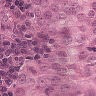
Metastatic tissue present: yes